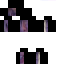
A female human skin with pale skin, wearing brown long hair dressed in a blue hoodie and red pants, featuring a closed mouth.